Interaction volume radius: 10 \u00c5
Interaction volume height: 40 \u00c5
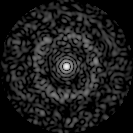
Disorder parameter: 0.8272